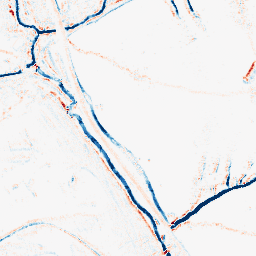
Category: morphological
Decomposition family: morphological_rect
Decomposition parameters: operation: average
width: 5
height: 5
Upsampling method: quartic
Upsampling parameters: scale: 4
Upsampling scale: 4